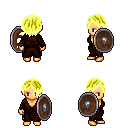
a pixel art fantasy rpg character, female body template, human, tanned skin, brown robe, gold greaves, gold bangs hairstyle, shield, four views (front, back, left, right), 2x2 character sprite sheet, small pixel art, hard edges, no anti-aliasing